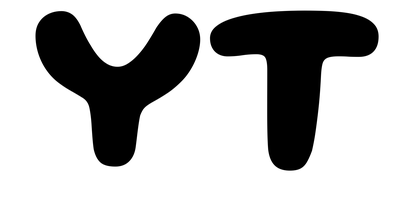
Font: Gluten_SemiBold